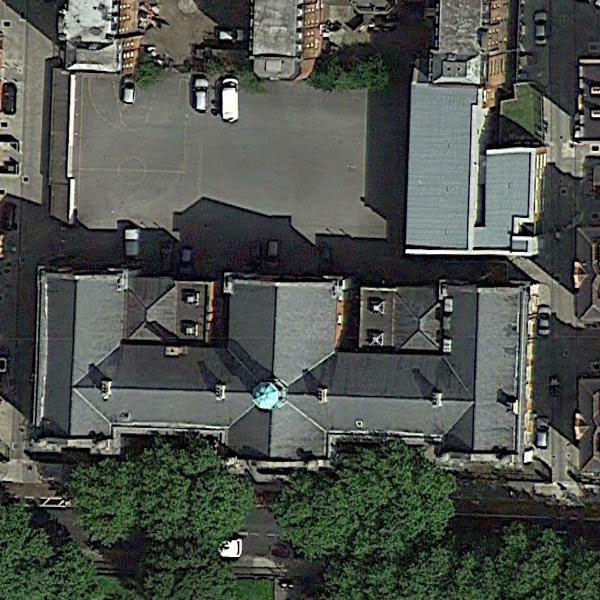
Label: Church